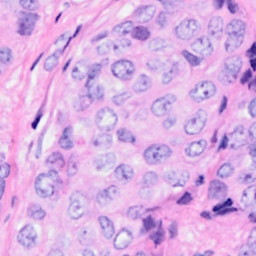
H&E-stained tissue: Breast